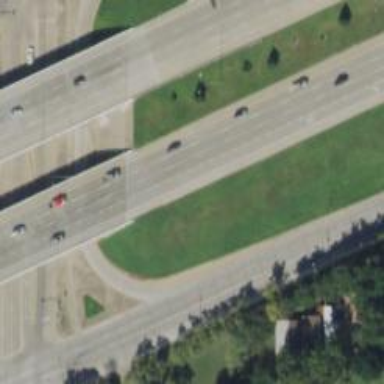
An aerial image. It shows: Motorway bridge.